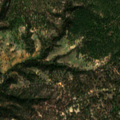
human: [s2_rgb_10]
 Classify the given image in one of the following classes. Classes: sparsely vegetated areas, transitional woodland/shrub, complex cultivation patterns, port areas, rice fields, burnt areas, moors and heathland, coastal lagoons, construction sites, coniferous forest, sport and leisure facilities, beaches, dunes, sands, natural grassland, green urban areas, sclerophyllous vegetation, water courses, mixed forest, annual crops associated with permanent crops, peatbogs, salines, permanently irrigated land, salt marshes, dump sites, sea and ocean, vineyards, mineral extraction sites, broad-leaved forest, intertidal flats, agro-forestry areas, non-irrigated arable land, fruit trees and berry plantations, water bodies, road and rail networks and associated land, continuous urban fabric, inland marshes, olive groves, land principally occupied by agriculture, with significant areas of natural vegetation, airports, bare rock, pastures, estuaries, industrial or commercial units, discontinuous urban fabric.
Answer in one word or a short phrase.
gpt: broad-leaved forest, mixed forest